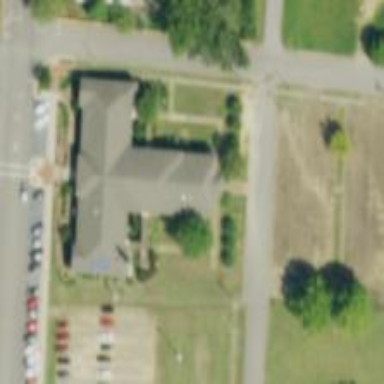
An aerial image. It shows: Public building.